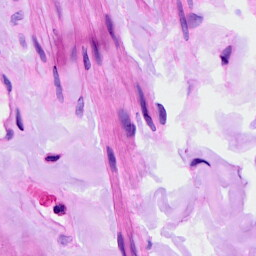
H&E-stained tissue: Ovarian